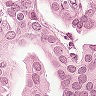
Metastatic tissue present: yes